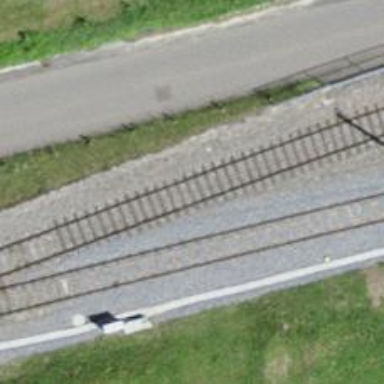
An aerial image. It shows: Single-track spur railway line.